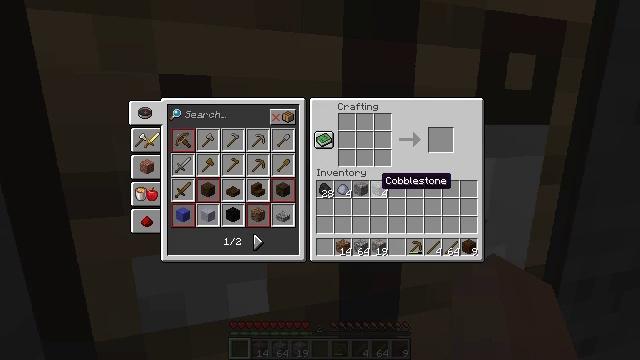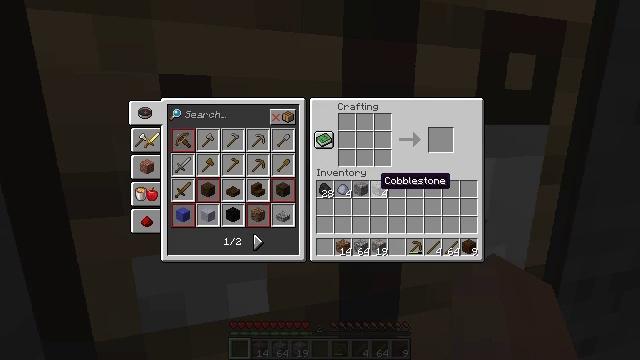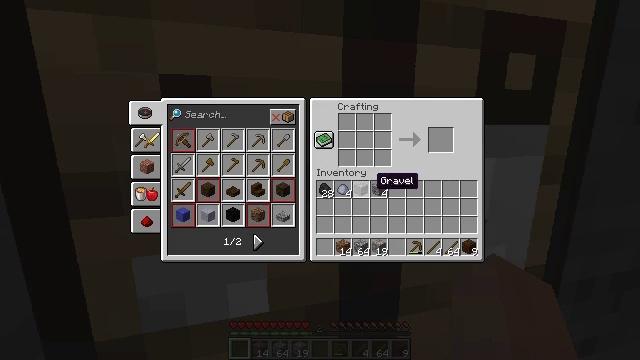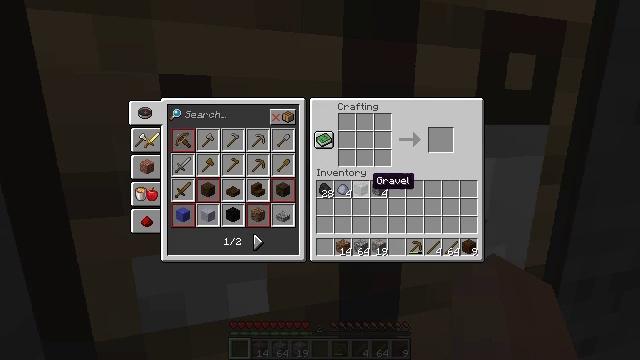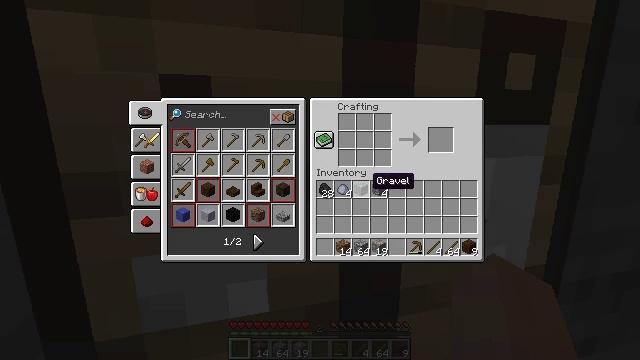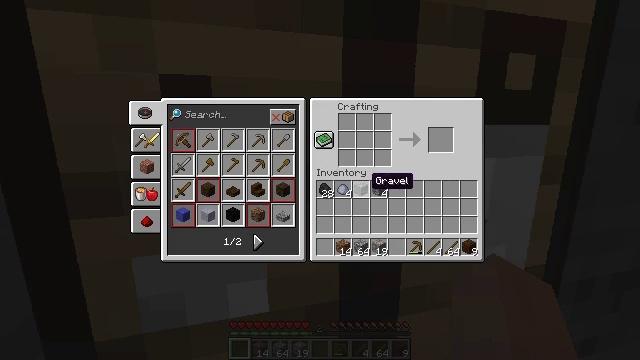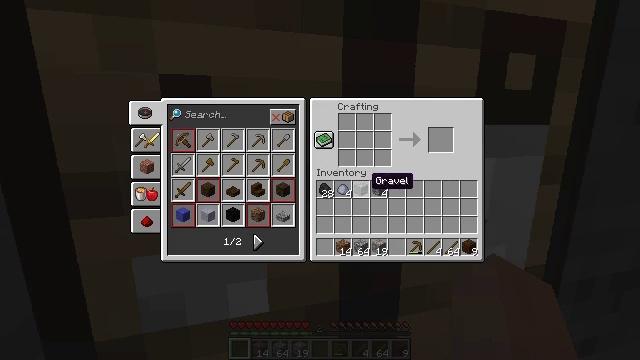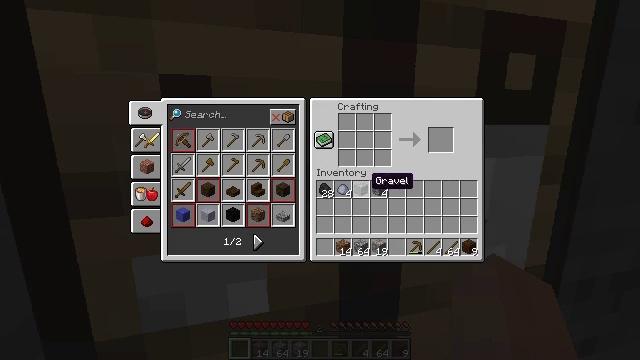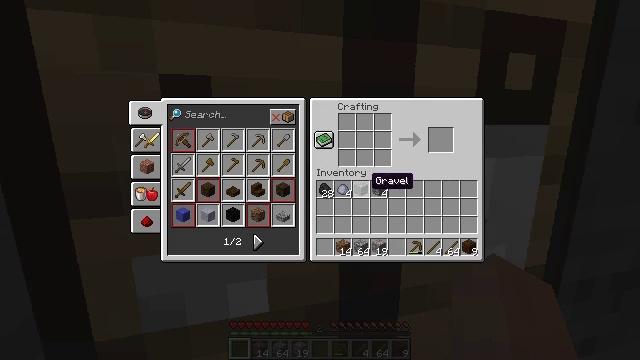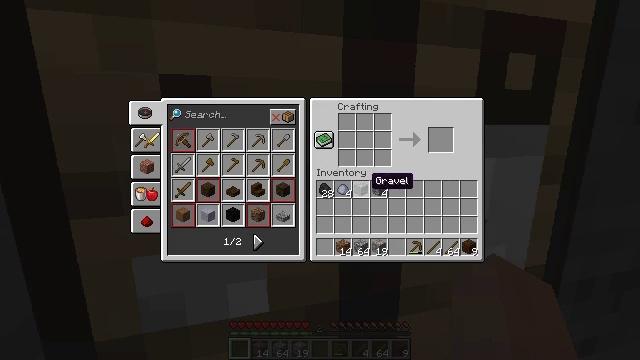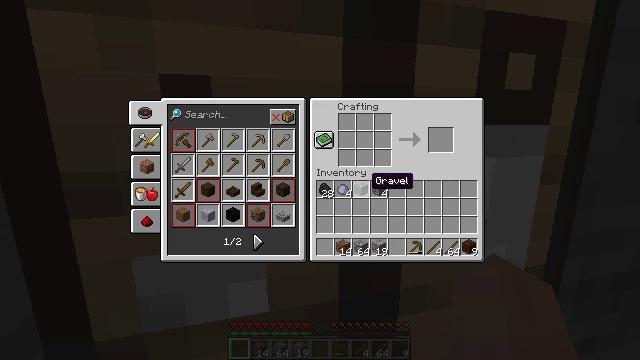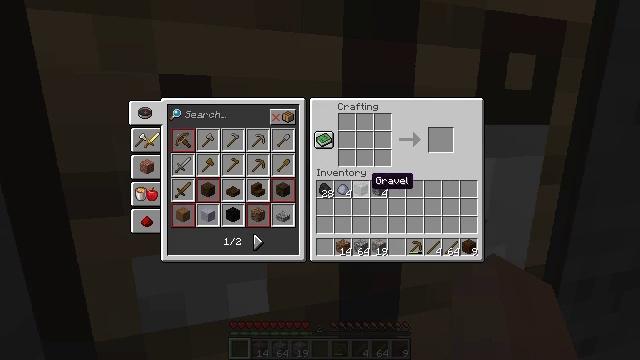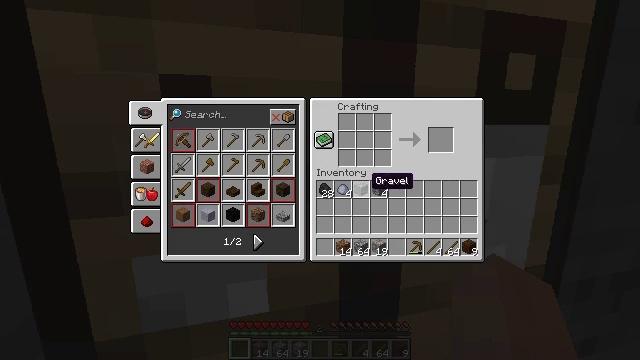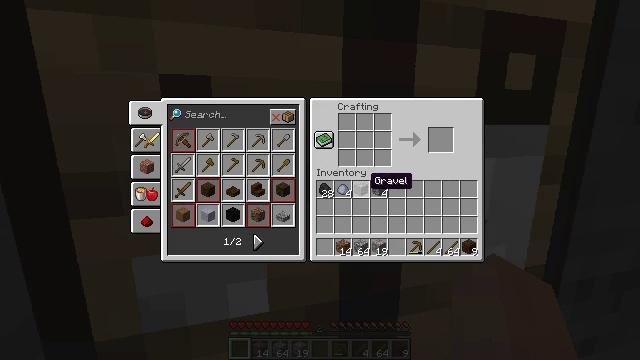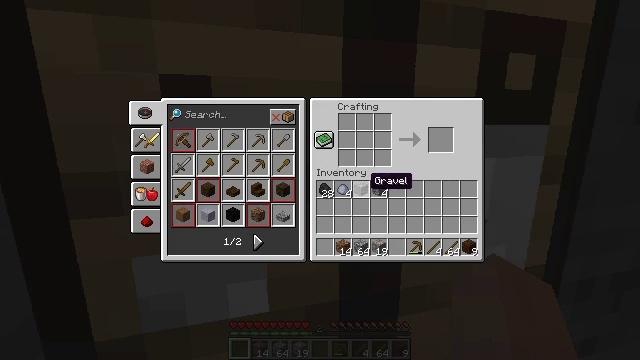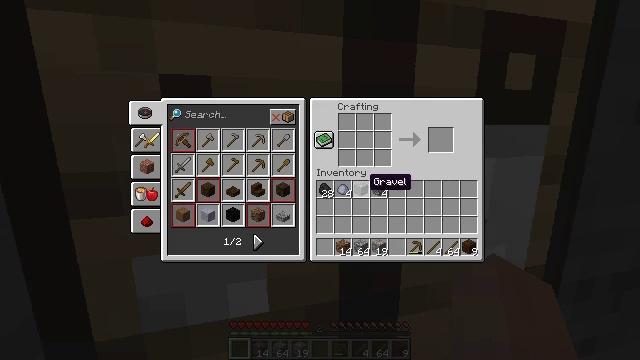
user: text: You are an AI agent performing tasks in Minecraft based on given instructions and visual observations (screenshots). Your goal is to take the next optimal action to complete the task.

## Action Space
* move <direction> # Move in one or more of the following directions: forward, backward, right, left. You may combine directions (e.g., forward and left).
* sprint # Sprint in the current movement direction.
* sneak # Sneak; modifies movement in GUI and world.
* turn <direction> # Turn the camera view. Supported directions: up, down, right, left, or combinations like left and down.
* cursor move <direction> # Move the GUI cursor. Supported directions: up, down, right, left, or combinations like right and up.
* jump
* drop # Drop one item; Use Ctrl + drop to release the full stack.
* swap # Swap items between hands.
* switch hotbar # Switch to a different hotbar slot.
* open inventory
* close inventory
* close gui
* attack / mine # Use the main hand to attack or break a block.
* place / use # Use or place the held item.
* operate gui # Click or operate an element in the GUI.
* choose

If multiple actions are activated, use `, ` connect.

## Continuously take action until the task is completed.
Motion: motion action
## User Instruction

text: Interact with the crafting table to create a stone pickaxe.
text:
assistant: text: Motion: no_op
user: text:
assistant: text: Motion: no_op
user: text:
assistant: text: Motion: no_op
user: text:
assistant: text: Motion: no_op
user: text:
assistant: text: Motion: no_op
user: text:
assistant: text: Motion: no_op
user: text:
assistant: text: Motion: no_op
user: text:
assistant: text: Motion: no_op
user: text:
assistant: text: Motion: no_op
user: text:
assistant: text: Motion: no_op
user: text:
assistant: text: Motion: no_op
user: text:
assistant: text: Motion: no_op
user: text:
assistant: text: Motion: no_op
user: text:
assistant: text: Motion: no_op
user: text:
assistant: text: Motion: no_op
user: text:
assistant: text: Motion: no_op
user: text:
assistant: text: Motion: no_op
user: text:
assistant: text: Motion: no_op
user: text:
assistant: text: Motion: no_op
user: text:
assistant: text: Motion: no_op
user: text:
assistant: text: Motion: no_op
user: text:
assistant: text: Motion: no_op
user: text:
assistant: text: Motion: no_op
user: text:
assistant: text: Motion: no_op
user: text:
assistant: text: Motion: no_op
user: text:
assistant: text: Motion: cursor move down
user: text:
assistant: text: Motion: cursor move down
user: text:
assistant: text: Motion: cursor move down
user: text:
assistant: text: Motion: no_op
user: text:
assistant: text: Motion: no_op